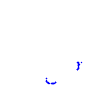
Particle: proton